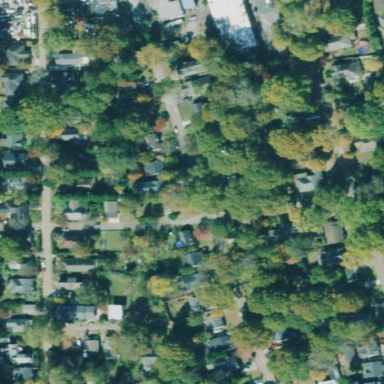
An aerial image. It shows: Neighborhood.